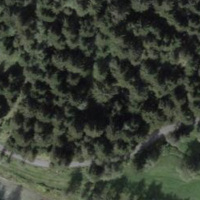
EUNIS habitat code: 44
Species observed at this site:
Saxifraga paniculata